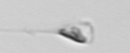
Label: Asterionellopsis_glacialis